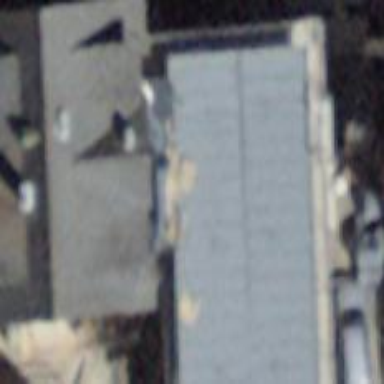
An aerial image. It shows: Flat-roofed building.